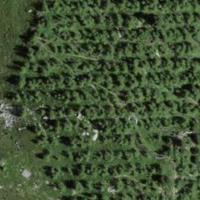
EUNIS habitat code: 31
Species observed at this site:
Kalmia procumbens